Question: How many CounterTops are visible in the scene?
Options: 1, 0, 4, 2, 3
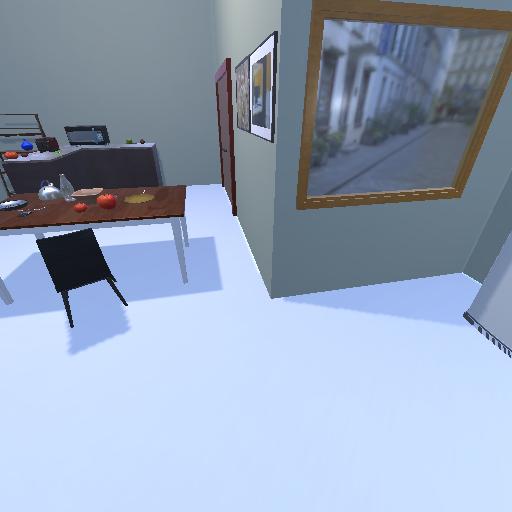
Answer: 1